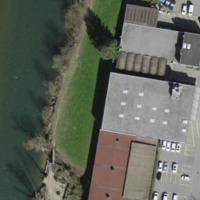
EUNIS habitat code: 55
Species observed at this site:
Mercurialis perennis